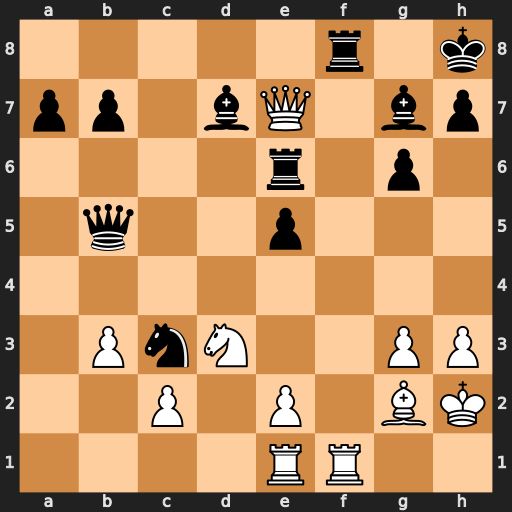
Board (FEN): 5r1k/pp1bQ1bp/4r1p1/1q2p3/8/1PnN2PP/2P1P1BK/4RR2
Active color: w
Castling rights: -
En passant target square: -
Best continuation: Rxf8+ Bxf8 Qxf8#